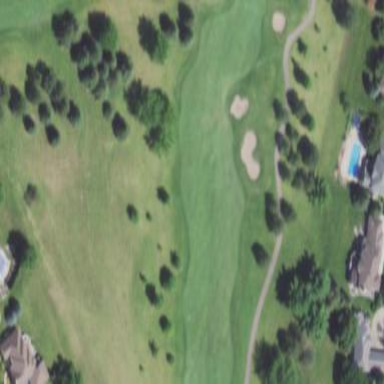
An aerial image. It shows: Golf fairway surrounded by grass.